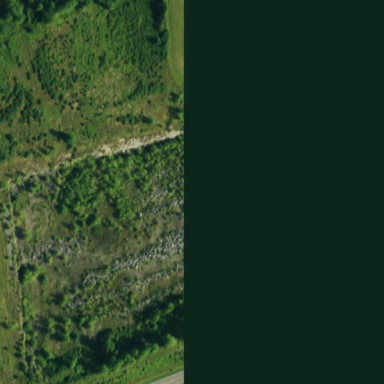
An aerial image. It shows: Quarry area.